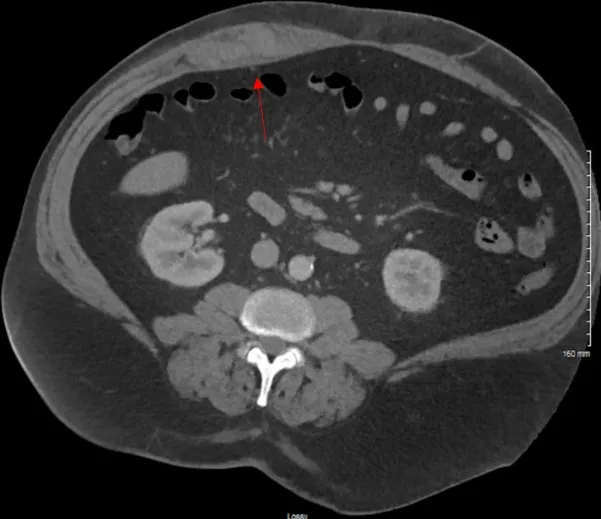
Figure 3. Transverse cut of CT imaging revealing right abdominal wall hematoma (red arrow) that was measured to be approximately 11.4 x 2.6 x 8.4cm in volume.
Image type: radiology (ct)